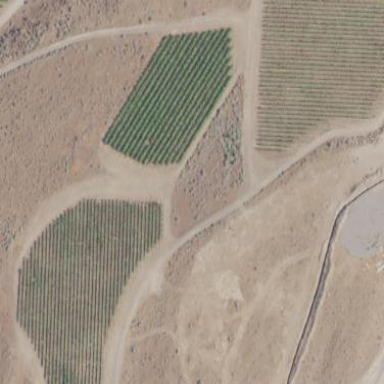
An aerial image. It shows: Vineyard growing grapes.